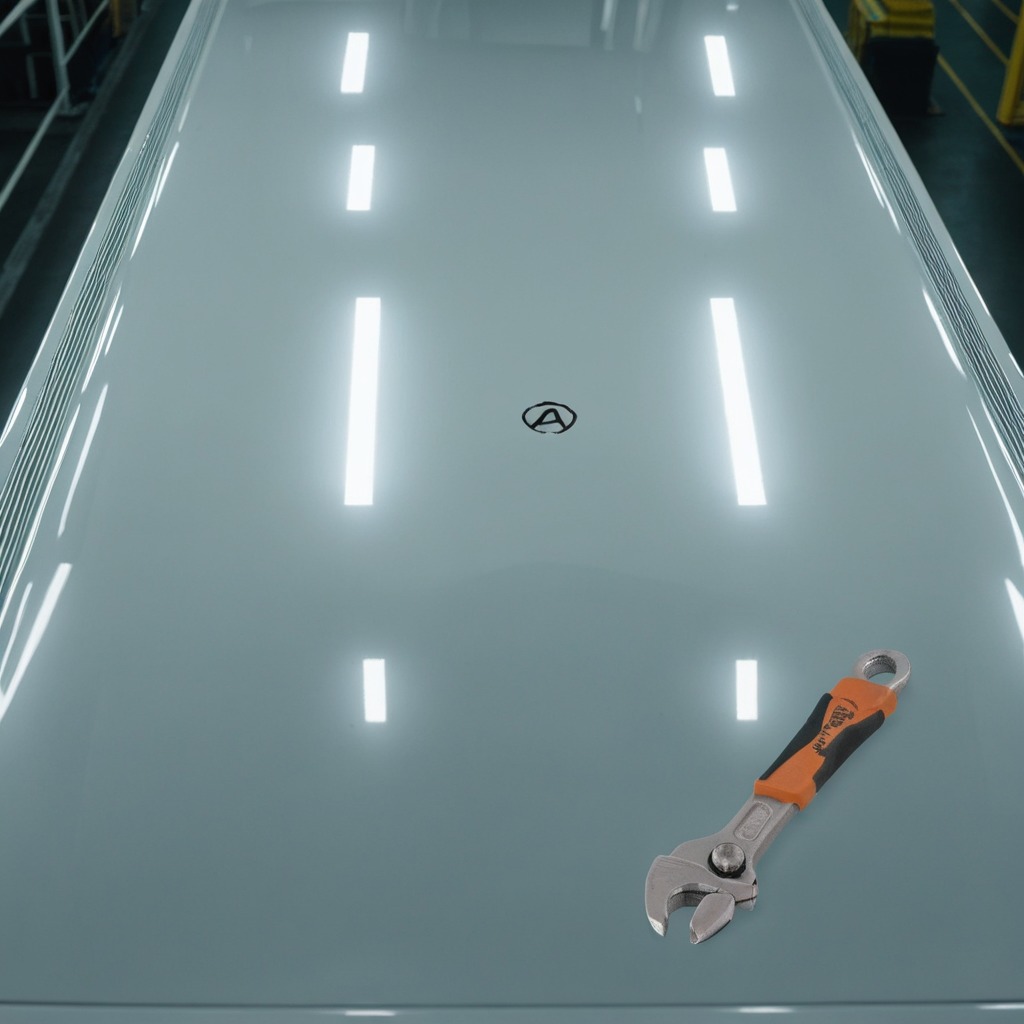
A wrench lies on a high-gloss table in a ship maintenance bay industrial lighting.